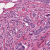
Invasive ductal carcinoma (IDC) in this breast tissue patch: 0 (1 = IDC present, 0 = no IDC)